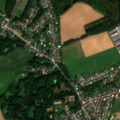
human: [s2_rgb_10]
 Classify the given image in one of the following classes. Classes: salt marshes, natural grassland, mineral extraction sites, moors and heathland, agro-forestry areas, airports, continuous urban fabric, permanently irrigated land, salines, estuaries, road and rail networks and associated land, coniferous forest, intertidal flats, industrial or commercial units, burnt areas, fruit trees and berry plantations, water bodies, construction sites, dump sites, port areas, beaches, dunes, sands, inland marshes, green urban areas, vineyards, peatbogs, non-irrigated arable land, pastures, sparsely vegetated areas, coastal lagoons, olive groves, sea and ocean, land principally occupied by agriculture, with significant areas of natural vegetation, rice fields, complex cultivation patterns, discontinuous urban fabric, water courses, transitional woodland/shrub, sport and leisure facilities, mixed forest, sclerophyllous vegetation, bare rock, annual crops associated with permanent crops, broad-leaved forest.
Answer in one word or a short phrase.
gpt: discontinuous urban fabric, sport and leisure facilities, non-irrigated arable land, complex cultivation patterns, broad-leaved forest